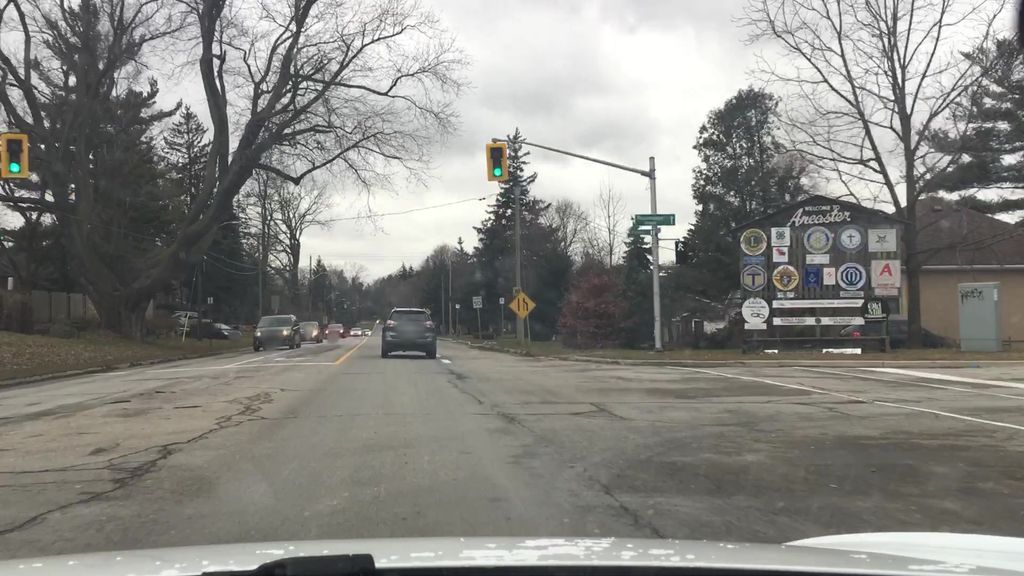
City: hamilton